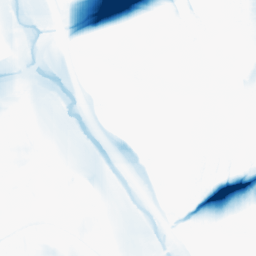
Category: morphological
Decomposition family: morphological_square
Decomposition parameters: operation: closing
size: 50
Upsampling method: quadratic
Upsampling parameters: scale: 4
Upsampling scale: 4